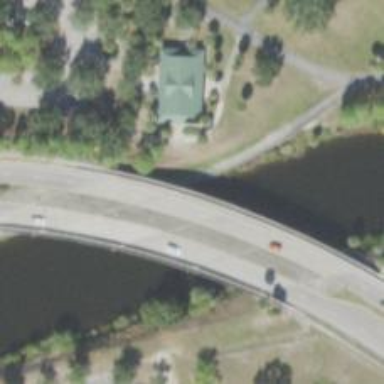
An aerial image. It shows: Footway on bridge.